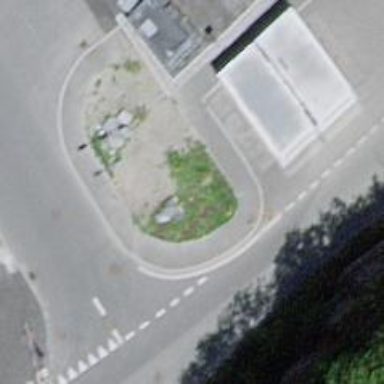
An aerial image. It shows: Sidewalk along the footway.